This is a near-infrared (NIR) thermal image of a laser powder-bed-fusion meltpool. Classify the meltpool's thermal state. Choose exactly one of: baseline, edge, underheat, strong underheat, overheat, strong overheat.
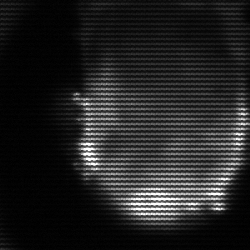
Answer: baseline